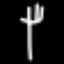
Label: fork